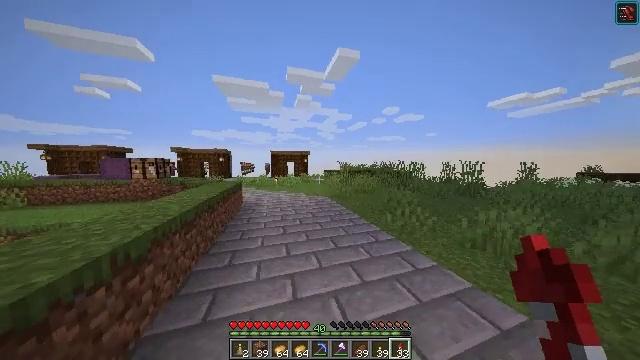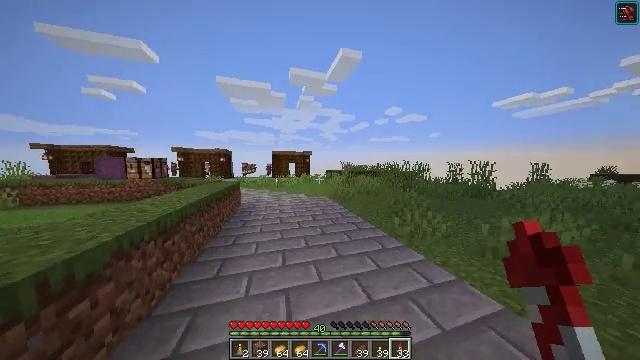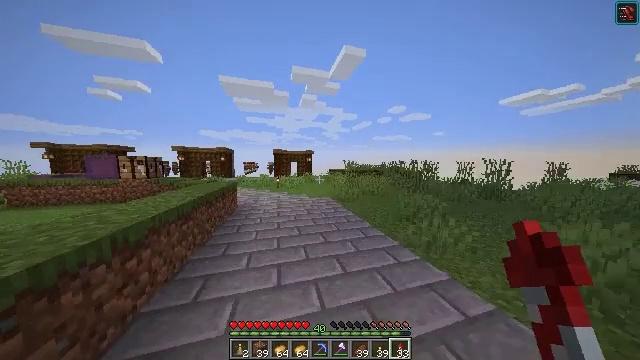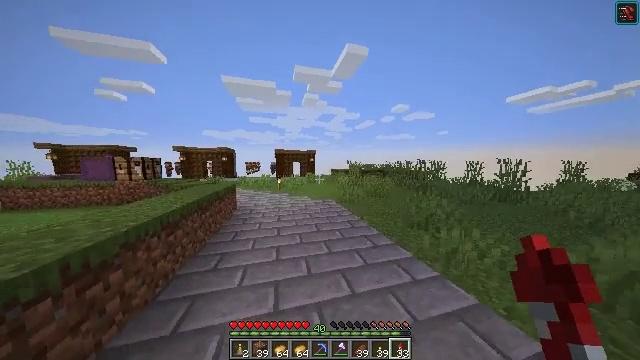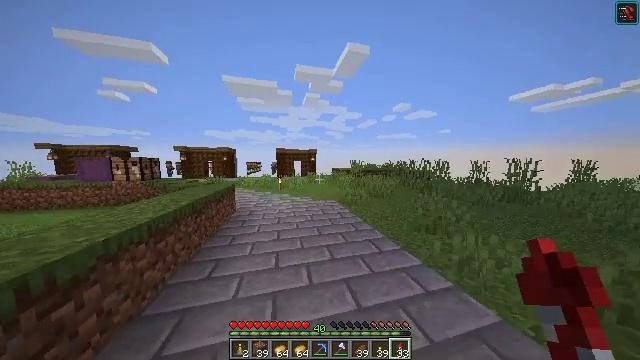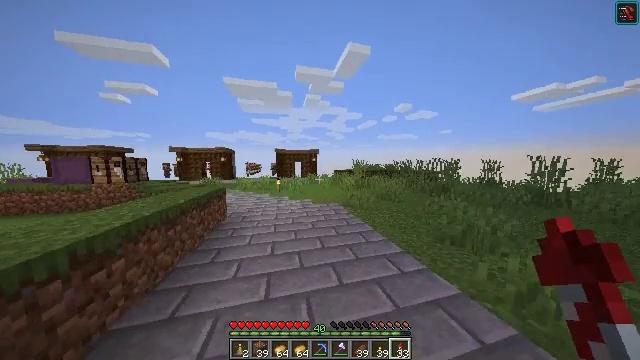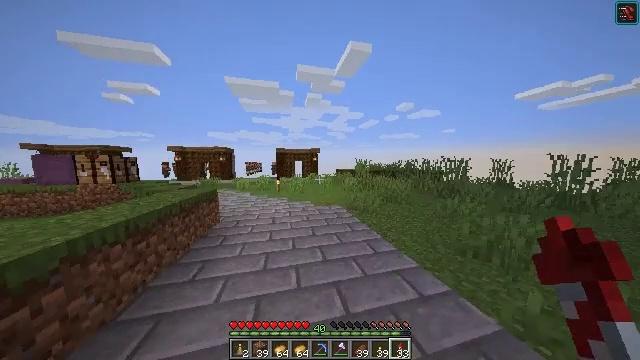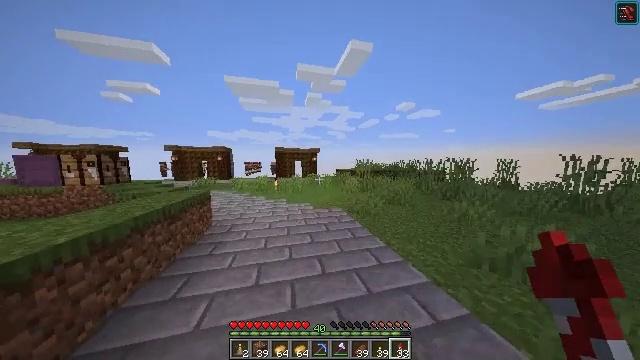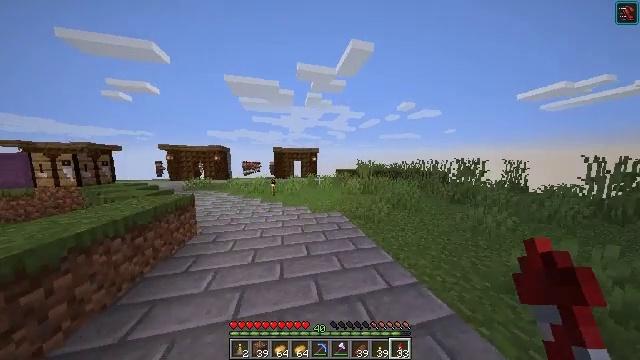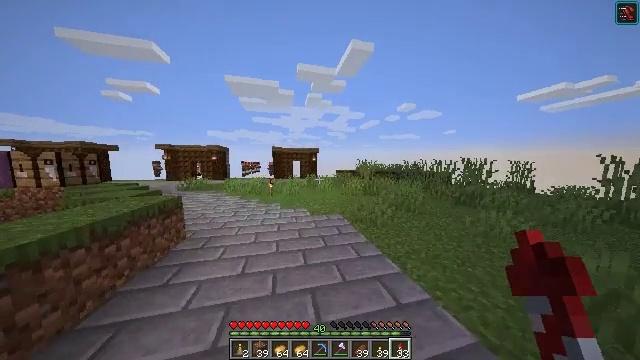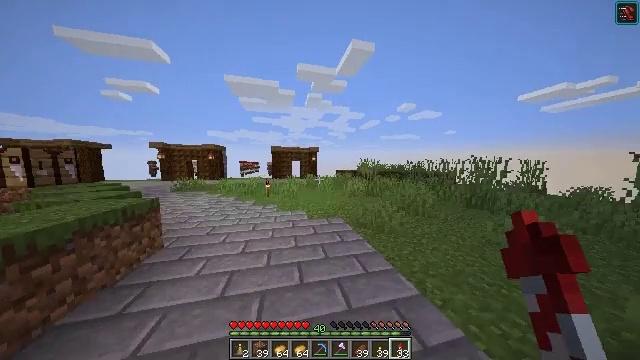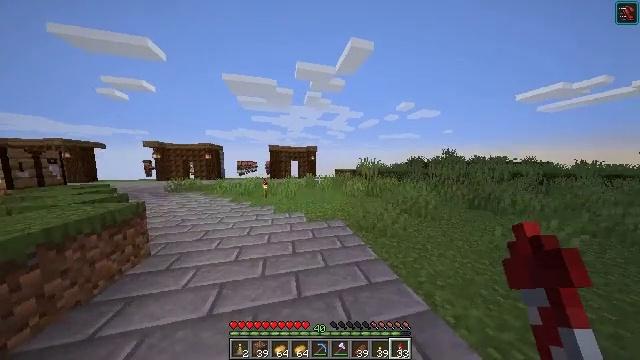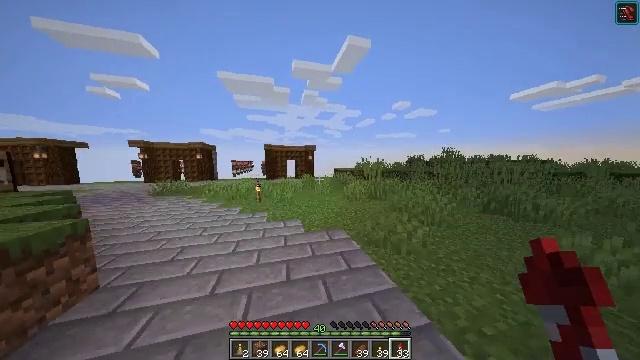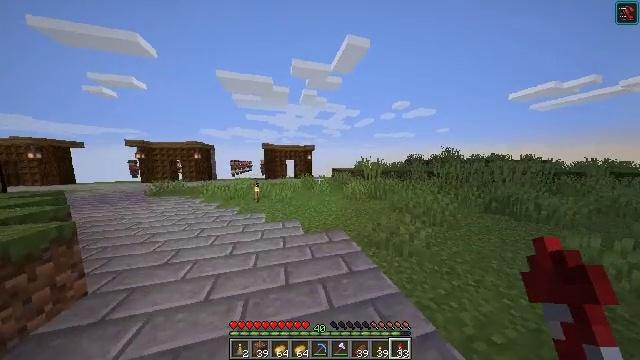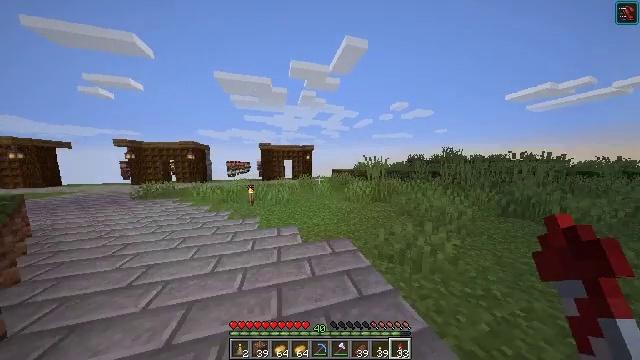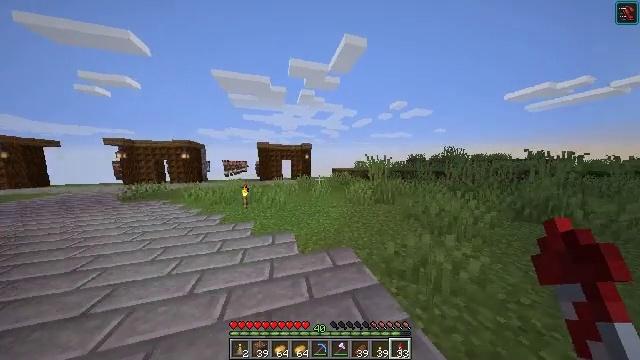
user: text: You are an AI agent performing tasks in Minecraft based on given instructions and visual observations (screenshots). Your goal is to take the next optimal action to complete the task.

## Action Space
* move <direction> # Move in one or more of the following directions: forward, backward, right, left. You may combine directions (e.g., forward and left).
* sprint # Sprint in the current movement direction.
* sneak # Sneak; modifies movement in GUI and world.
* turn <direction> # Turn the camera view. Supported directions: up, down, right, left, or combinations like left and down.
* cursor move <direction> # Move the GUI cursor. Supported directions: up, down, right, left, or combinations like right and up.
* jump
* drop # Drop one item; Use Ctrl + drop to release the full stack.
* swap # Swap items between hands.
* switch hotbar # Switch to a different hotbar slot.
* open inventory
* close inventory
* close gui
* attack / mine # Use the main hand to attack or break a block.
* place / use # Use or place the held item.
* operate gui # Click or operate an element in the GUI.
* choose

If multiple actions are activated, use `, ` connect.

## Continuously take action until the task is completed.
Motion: motion action
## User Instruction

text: Drop a potato.
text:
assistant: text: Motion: move forward
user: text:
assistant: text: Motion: move forward
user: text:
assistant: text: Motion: move forward
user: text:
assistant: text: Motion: move forward
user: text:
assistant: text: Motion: move forward
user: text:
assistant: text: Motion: move forward
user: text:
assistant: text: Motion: move forward
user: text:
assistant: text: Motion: move forward
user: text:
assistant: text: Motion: move forward
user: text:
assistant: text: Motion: move forward
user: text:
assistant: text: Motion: move forward
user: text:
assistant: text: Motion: move forward
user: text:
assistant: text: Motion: move forward
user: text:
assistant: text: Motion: move forward
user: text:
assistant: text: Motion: move forward
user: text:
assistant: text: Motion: move forward
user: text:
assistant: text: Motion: move forward
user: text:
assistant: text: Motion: move forward
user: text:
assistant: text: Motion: move forward
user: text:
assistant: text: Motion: move forward
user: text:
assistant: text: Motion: move forward
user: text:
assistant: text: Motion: move forward
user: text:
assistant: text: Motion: move forward
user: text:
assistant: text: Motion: move forward
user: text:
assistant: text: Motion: move forward
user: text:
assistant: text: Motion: move forward
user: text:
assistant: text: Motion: move forward
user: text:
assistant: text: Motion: move forward
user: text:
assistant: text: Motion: move forward
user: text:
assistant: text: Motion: move forward